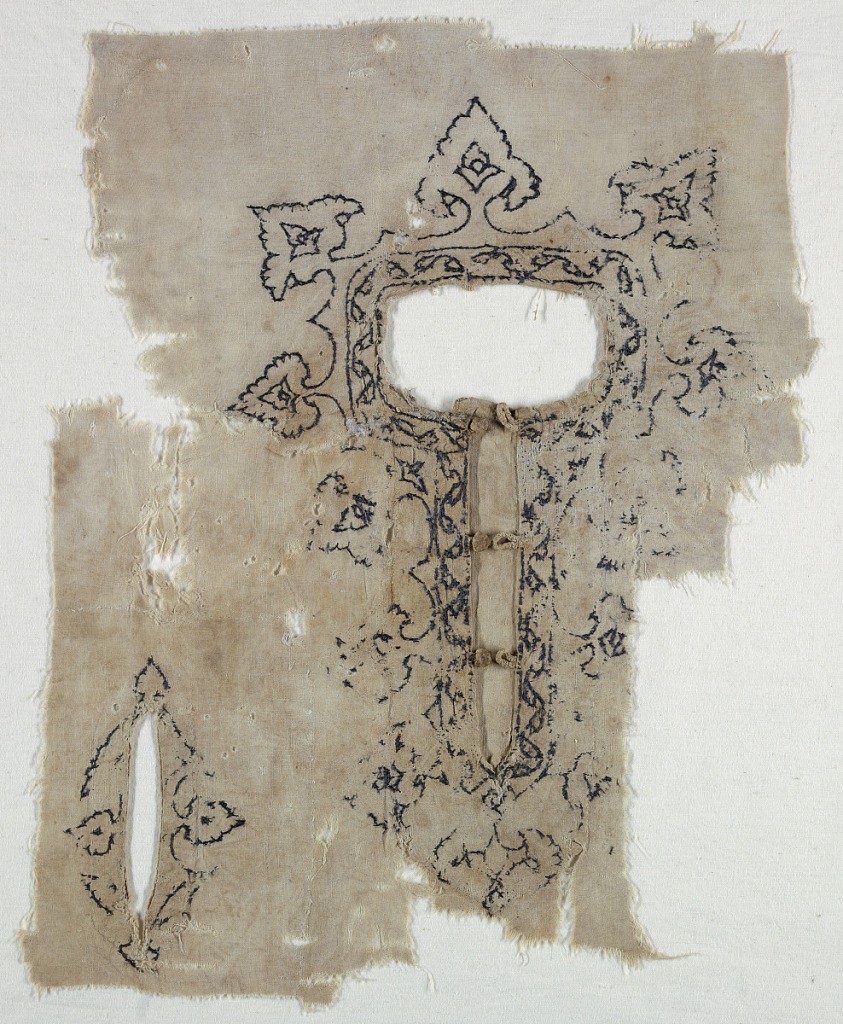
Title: Fragment of a child's tunic
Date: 10th–12th century
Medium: linen, silk Technique: plain weave; split and outline stitches
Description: Neck portion with armhole of a child's garment. Band of a serpentine design with trefoils follows along the neckline.